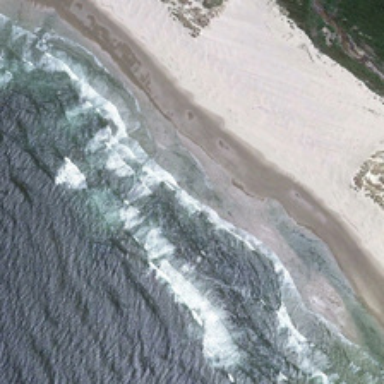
A piece of ocean is near yellow beach and many green plants .